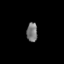
Tissue: prostate
Cell type: T cells
Senescence score: 0.3606
Nuclear area (px): 202
Mean DAPI intensity: 120.376